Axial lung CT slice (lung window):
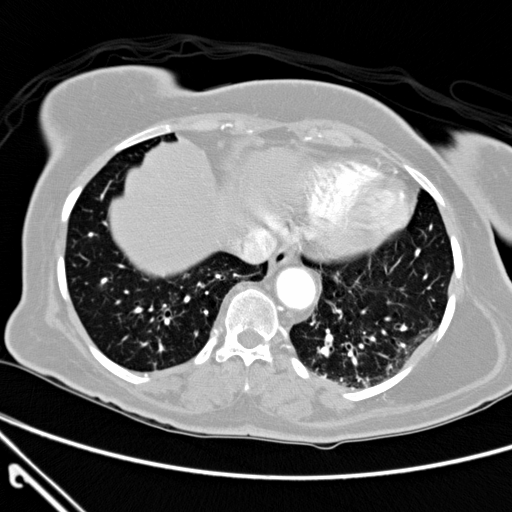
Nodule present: no